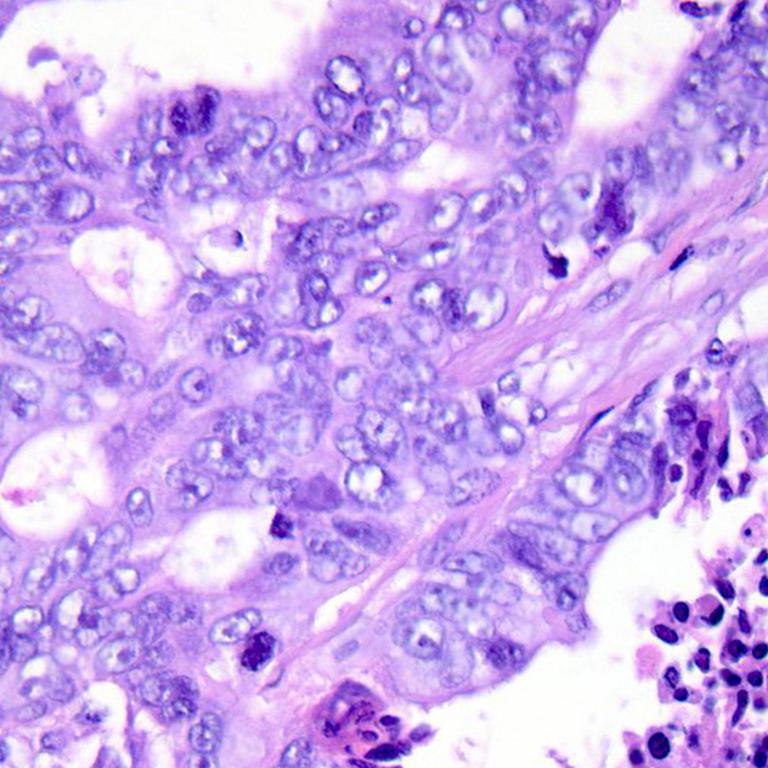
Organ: colon
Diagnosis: adenocarcinomas